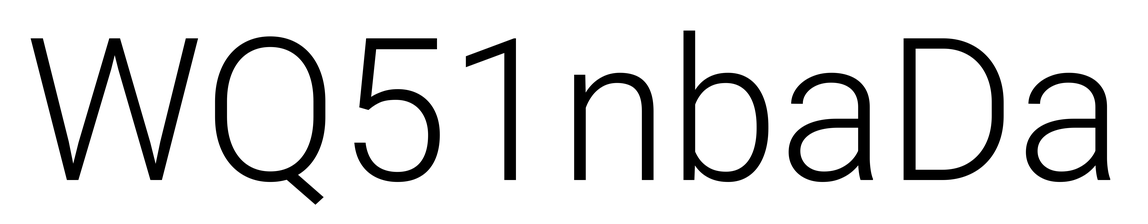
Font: Roboto_Light